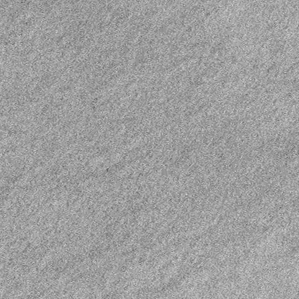
Label: frost